Question: I am trying to make a stacked geom_area plot, but would like to outline each area plot (works on first 'red' area but not the blue) with a line. Here is my best attempt but I can't figure out how to make the line type stacked also. Ideas?

'''
df= data.frame(Time=as.numeric(strsplit('<PHONE> <PHONE> <PHONE> <PHONE> 2019 2029 2039 2049 <PHONE> <PHONE> <PHONE> <PHONE> 2019 2029 2039 2049', split=' ')[[1]] ),
Acres=as.numeric(strsplit('139504.2 233529.0 392105.3 502983.9 685159.9 835594.7 882945.<PHONE>.4 <PHONE>.9 <PHONE>.7 <PHONE>.7 <PHONE>.0 308261.4 502460.8 834303.<PHONE>.7 <PHONE>.8 <PHONE>.8 <PHONE>.<PHONE>.7 <PHONE>.<PHONE>.6 <PHONE>.5 <PHONE>.3', split=' ')[[1]] ),
WUClass= strsplit('DenseUrban DenseUrban DenseUrban DenseUrban DenseUrban DenseUrban DenseUrban DenseUrban DenseUrban DenseUrban DenseUrban DenseUrban Urban Urban Urban Urban Urban Urban Urban Urban Urban Urban Urban Urban', split=' ')[[1]]
)
a=ggplot(df,aes(x = Time,y = Acres,fill=WUClass))+ geom_area( position = 'stack' )
plot(a)
a+ geom_line(aes(position = 'stack'))
'''
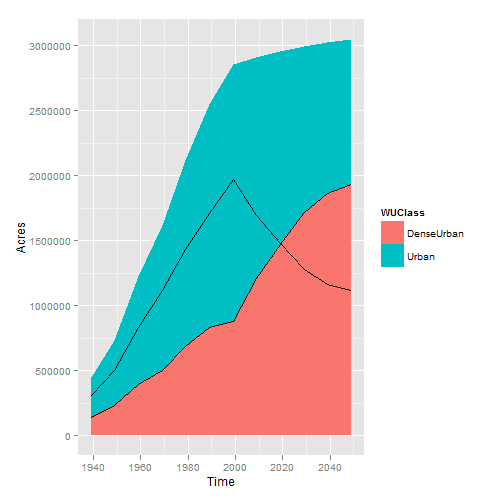
Answer: To add an outline to the area, simply change the 'colour':
'''
ggplot(df,aes(x = Time,y = Acres,fill=WUClass)) +
geom_area( position = 'stack') +
geom_area( position = 'stack', colour="black", show_guide=FALSE)
'''
But to draw the lines, do this:
'''
ggplot(df,aes(x = Time, y = Acres, fill=WUClass, group=WUClass)) +
geom_area() + geom_line(aes(ymax=Acres), position="stack")
'''